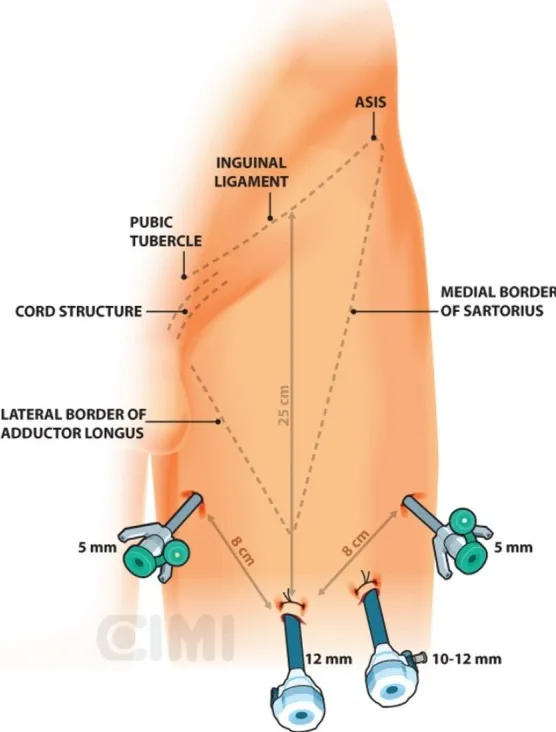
Left surgical procedure template.
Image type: chart (chart)